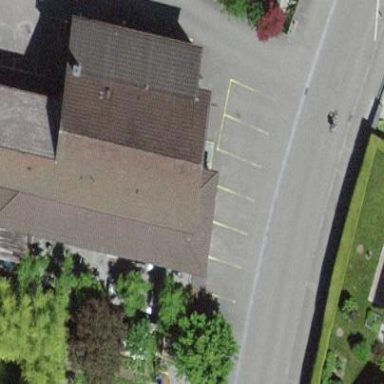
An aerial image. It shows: Commercial building.